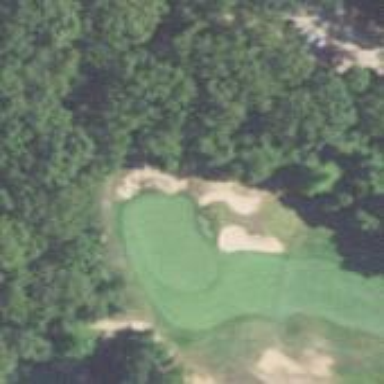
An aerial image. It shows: View of golf hole.